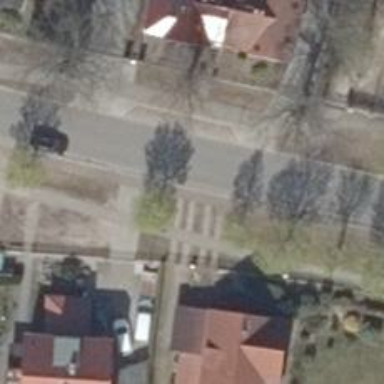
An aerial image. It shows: Driveway.